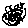
Label: cat